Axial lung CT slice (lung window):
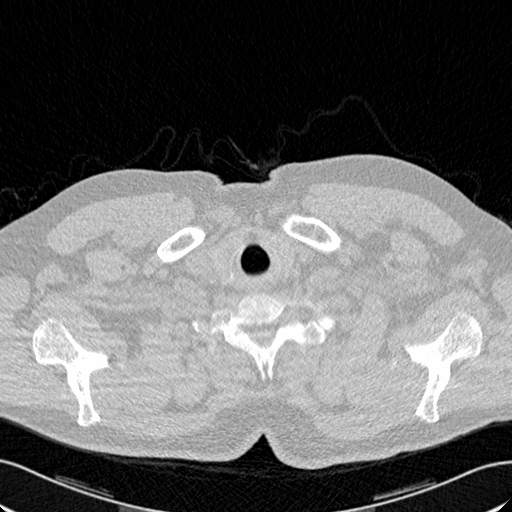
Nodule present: no